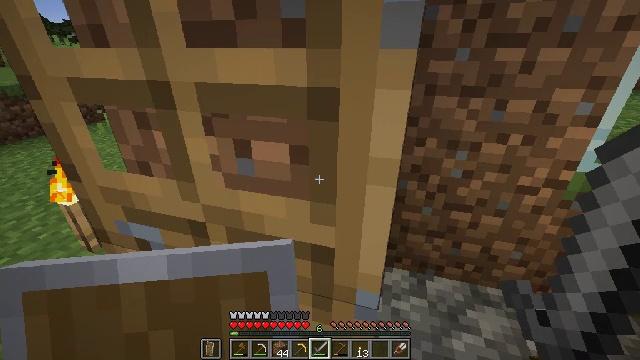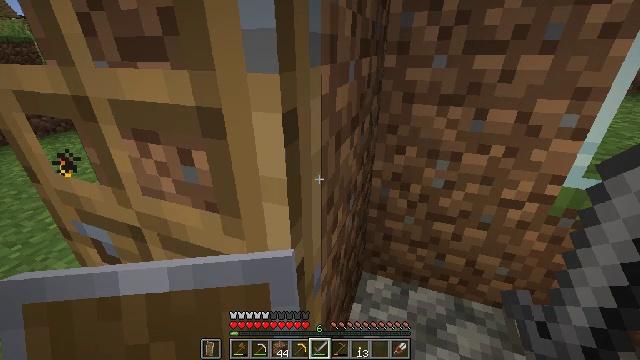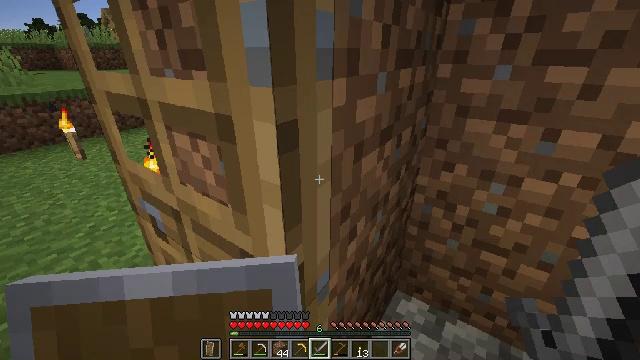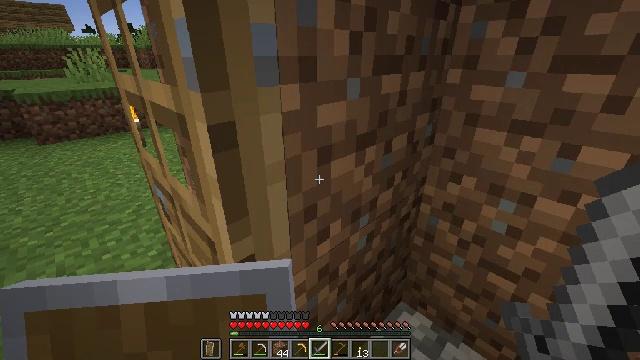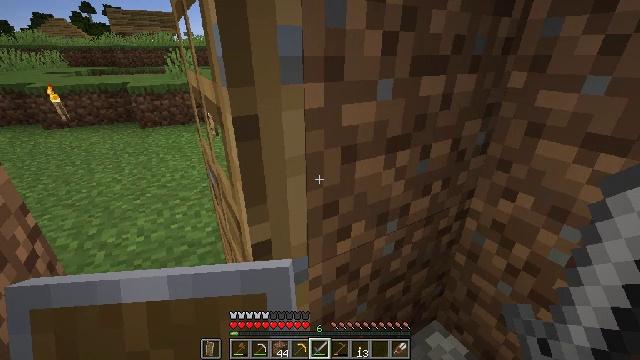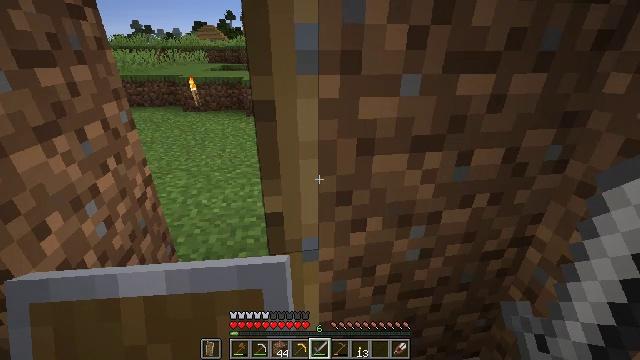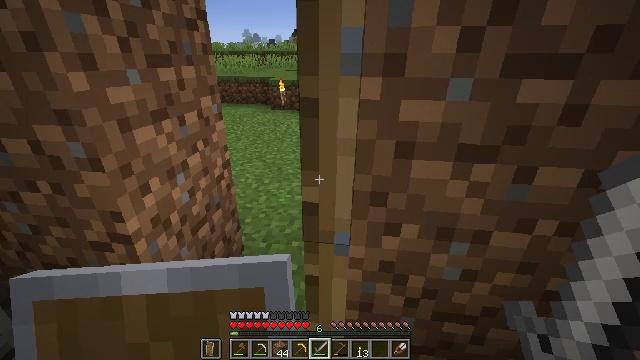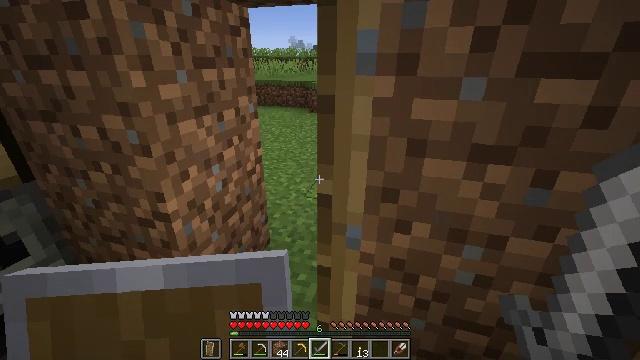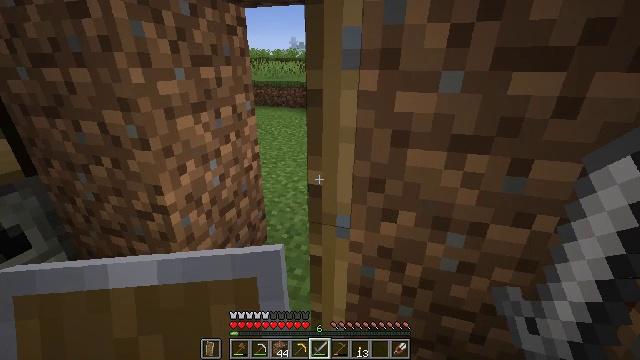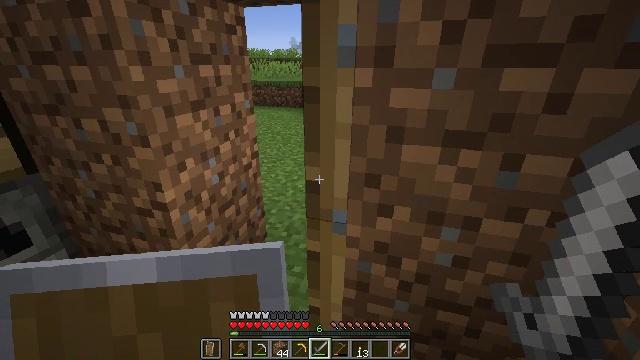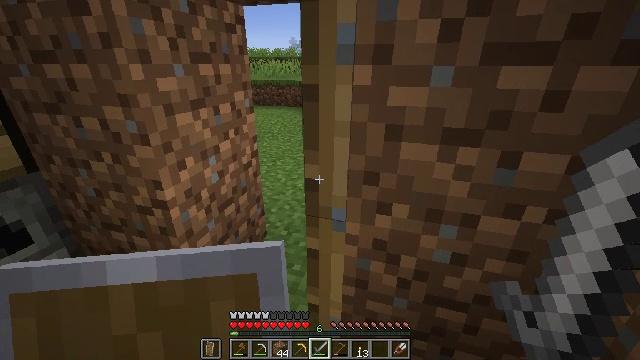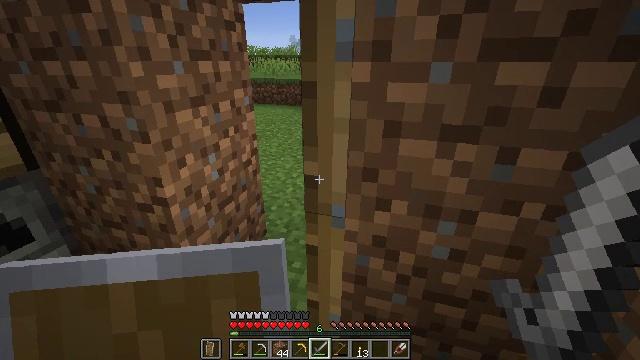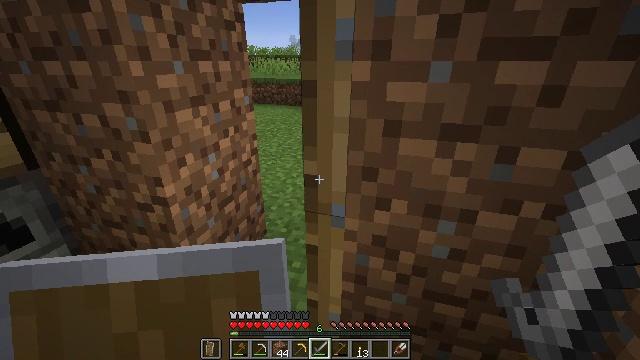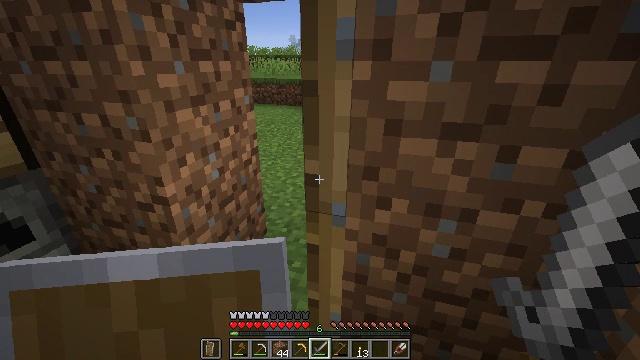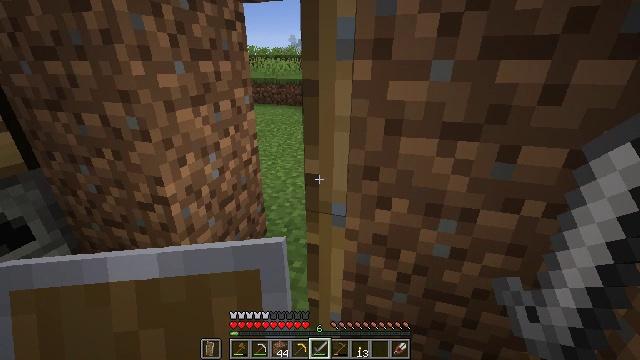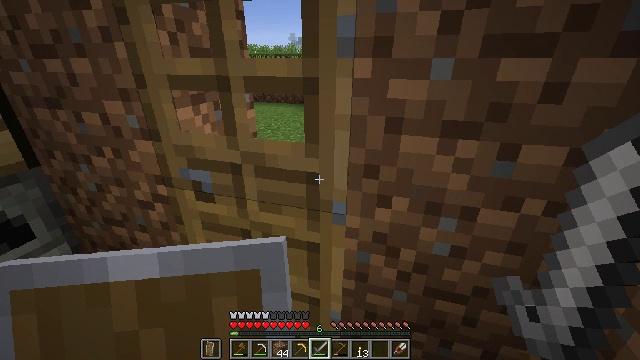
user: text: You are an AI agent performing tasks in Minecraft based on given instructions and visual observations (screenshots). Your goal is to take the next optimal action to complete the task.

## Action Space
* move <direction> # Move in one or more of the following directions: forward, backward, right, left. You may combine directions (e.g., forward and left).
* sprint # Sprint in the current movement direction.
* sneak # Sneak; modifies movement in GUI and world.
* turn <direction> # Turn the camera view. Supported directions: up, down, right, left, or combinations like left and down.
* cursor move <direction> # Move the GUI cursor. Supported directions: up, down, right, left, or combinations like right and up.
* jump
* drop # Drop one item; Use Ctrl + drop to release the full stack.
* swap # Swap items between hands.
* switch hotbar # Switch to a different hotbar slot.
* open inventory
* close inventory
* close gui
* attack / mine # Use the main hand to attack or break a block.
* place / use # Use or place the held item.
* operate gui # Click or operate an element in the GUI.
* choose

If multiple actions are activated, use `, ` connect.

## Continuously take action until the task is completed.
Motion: motion action
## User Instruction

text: Collect dirt by holding left button.
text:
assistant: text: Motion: move right, turn left
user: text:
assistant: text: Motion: move right, turn left and up
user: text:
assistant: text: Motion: move right, turn left
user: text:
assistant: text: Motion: move right, turn left
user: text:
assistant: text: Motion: move right, turn left
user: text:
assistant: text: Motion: turn left
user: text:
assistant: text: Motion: turn left
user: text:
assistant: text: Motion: no_op
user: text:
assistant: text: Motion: no_op
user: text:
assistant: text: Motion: no_op
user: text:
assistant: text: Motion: no_op
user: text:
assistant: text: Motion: no_op
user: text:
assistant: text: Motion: no_op
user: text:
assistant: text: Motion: no_op
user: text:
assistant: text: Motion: use / place
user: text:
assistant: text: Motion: use / place
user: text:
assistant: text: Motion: use / place
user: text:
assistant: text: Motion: use / place
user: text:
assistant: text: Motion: no_op
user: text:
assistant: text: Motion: no_op
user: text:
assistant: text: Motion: no_op
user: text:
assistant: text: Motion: turn up
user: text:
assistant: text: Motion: turn up
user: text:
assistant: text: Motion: no_op
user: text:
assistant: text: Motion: no_op
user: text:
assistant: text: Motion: turn right and up
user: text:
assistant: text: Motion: turn right
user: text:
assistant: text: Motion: turn right
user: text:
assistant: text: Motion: turn right
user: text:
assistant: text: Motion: turn right